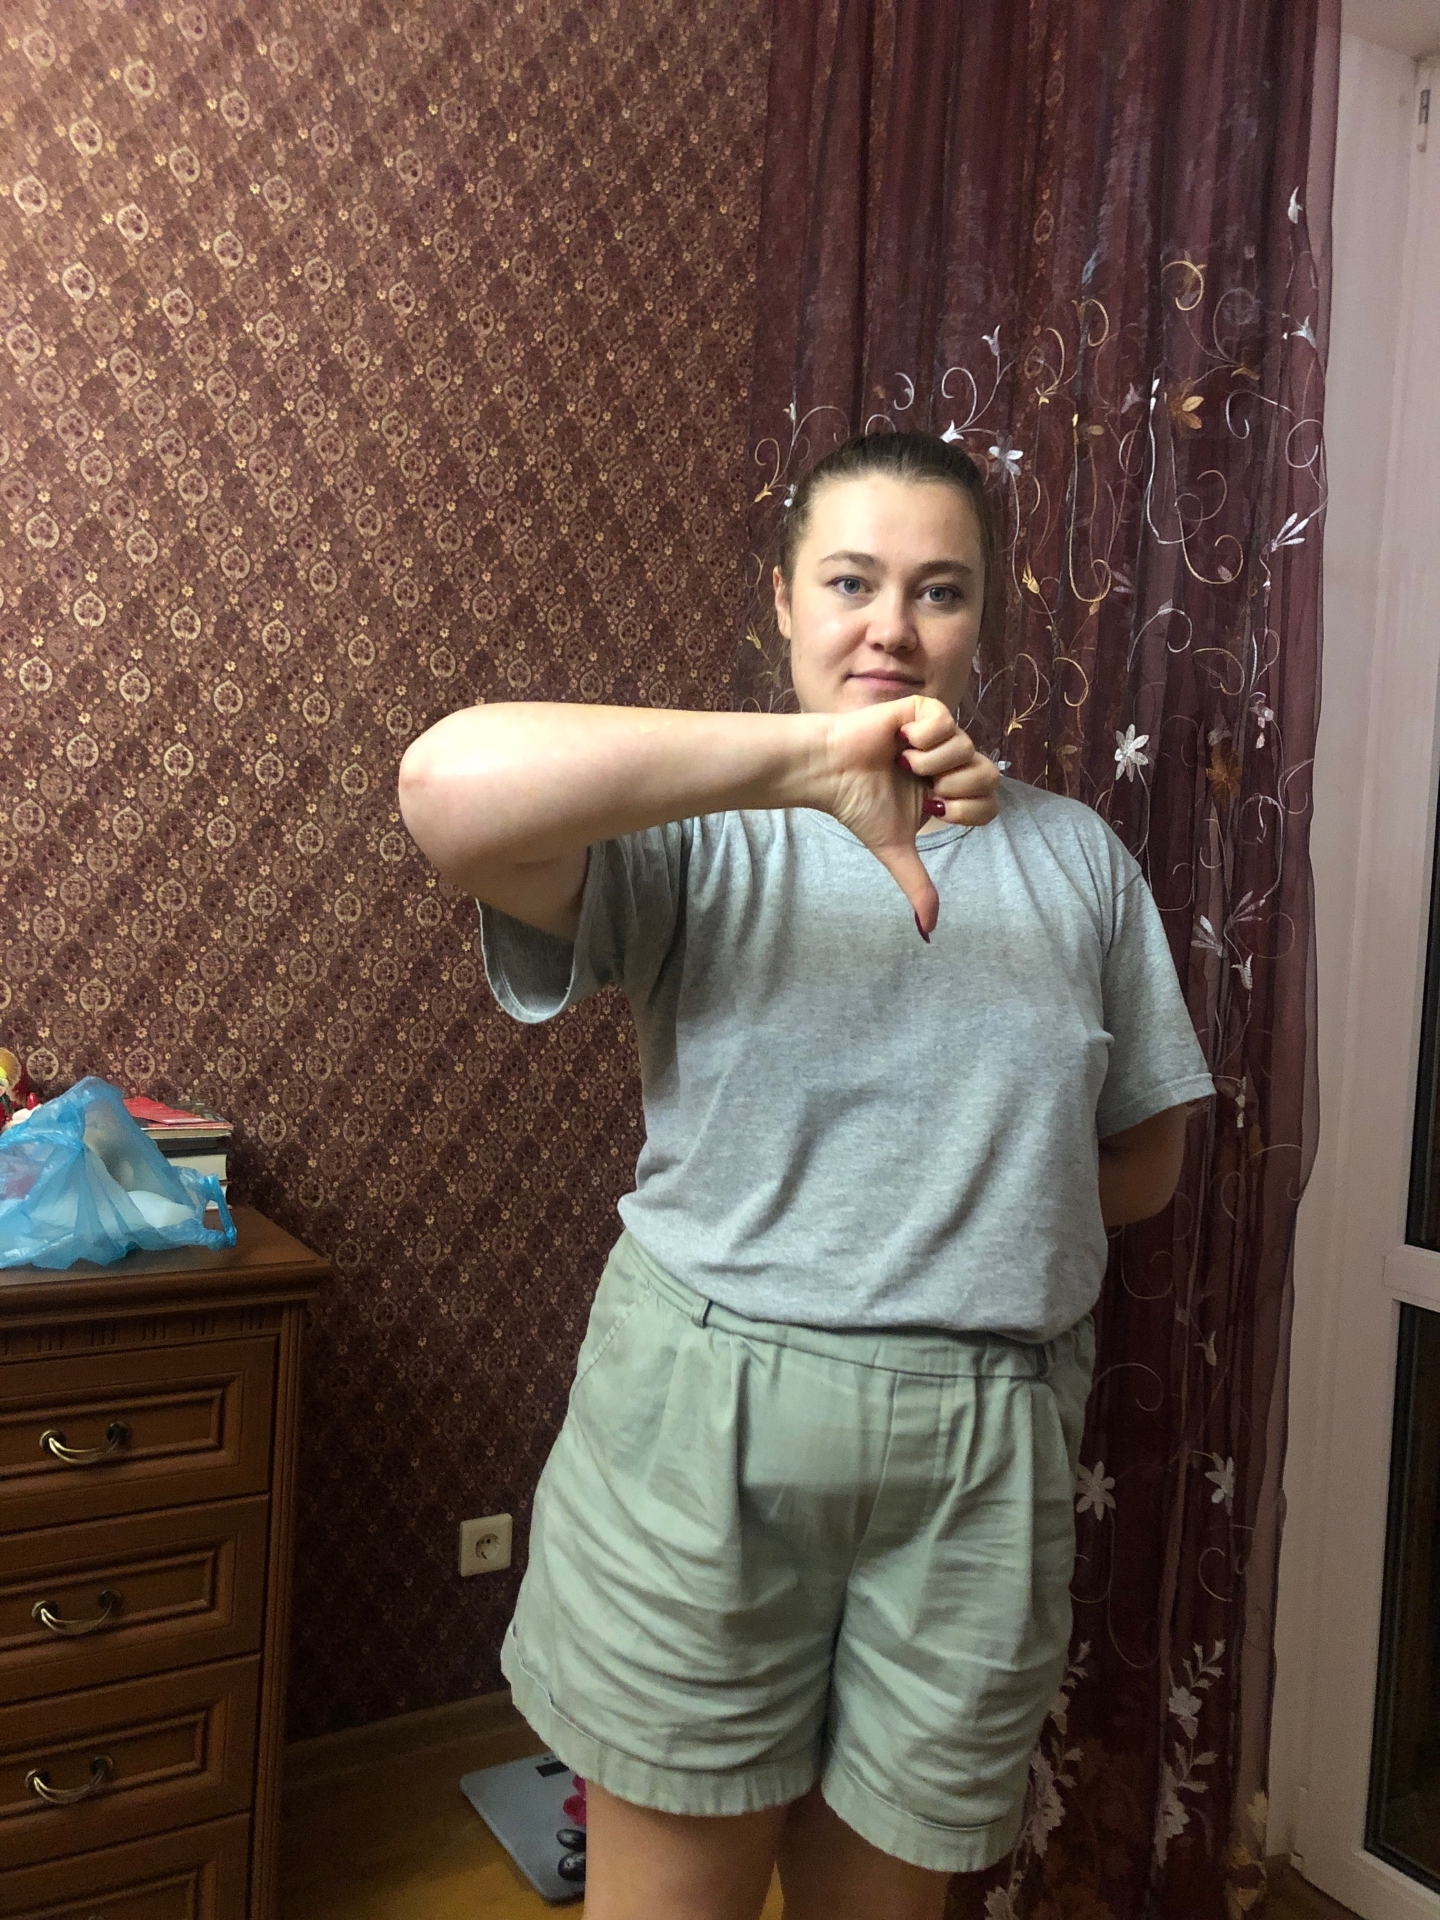
Label: clear